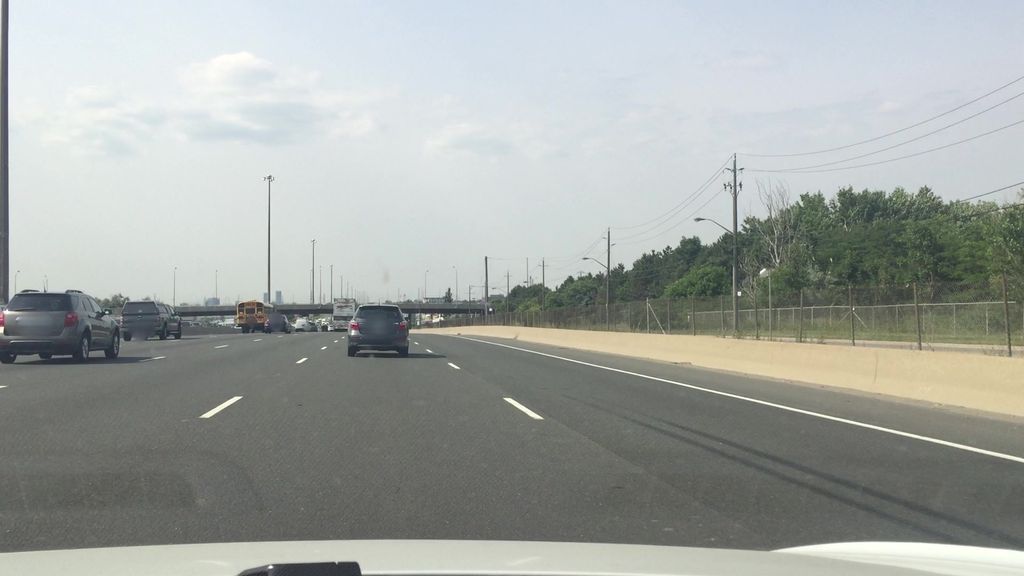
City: toronto